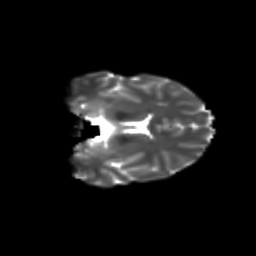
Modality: T2w
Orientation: coronal
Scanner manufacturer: siemens
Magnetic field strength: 3 T
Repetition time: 9.2 s
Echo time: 0.084 s